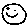
Label: smiley face